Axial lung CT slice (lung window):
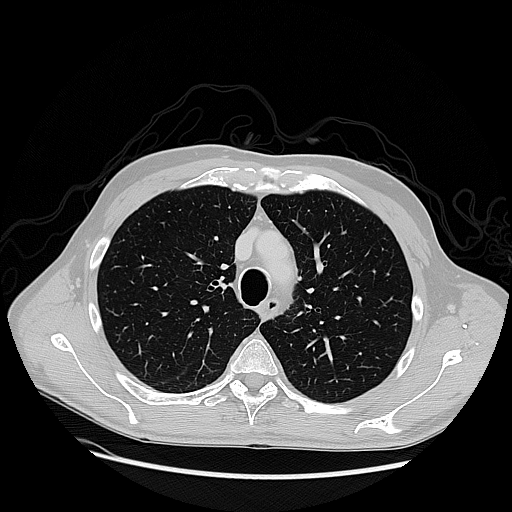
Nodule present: no